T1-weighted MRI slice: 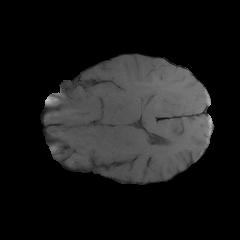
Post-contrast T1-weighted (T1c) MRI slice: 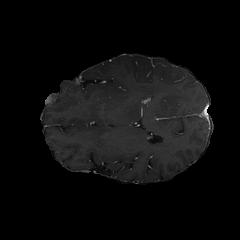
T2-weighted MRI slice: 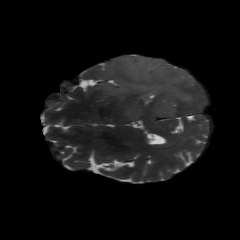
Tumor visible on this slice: yes